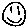
Label: smiley face